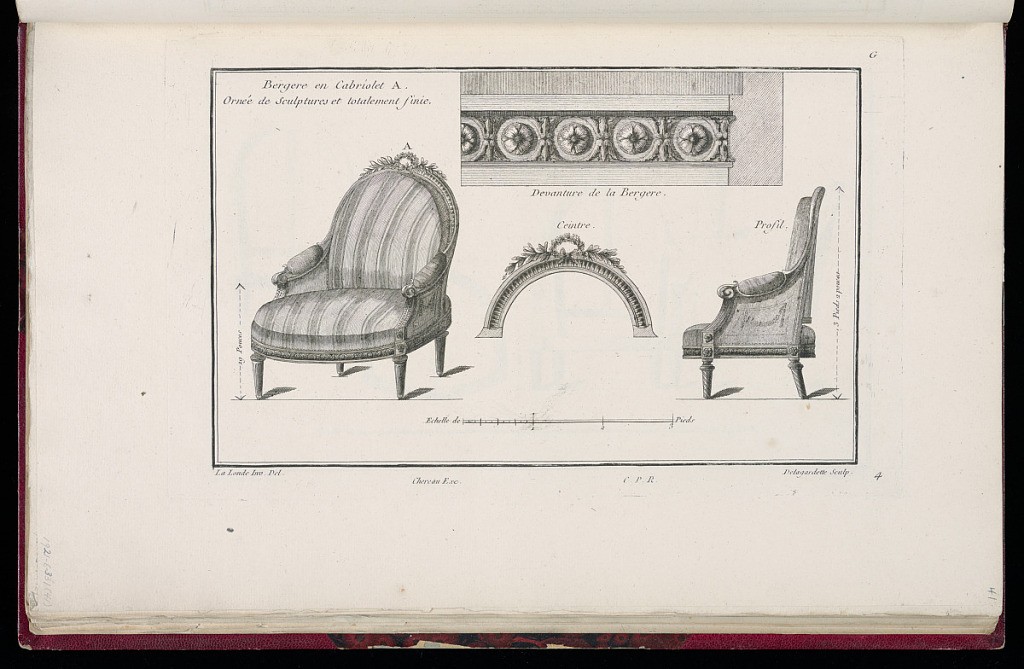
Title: Bergere en Cabriolet Ornée de Sculptures et totalement finie
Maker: Richard de Lalonde, French, active 1780–96
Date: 1775-1788
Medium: Etching on off-white laid paper
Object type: Print
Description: Design for an armchair decorated with striped textile and carved ornament motifs including guilloche, fluting, and a wreath with crossed branches. To the right of the chair is a profile view and details of the carving at the top and around the base of the chair. The plate is signed and numbered.